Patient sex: F
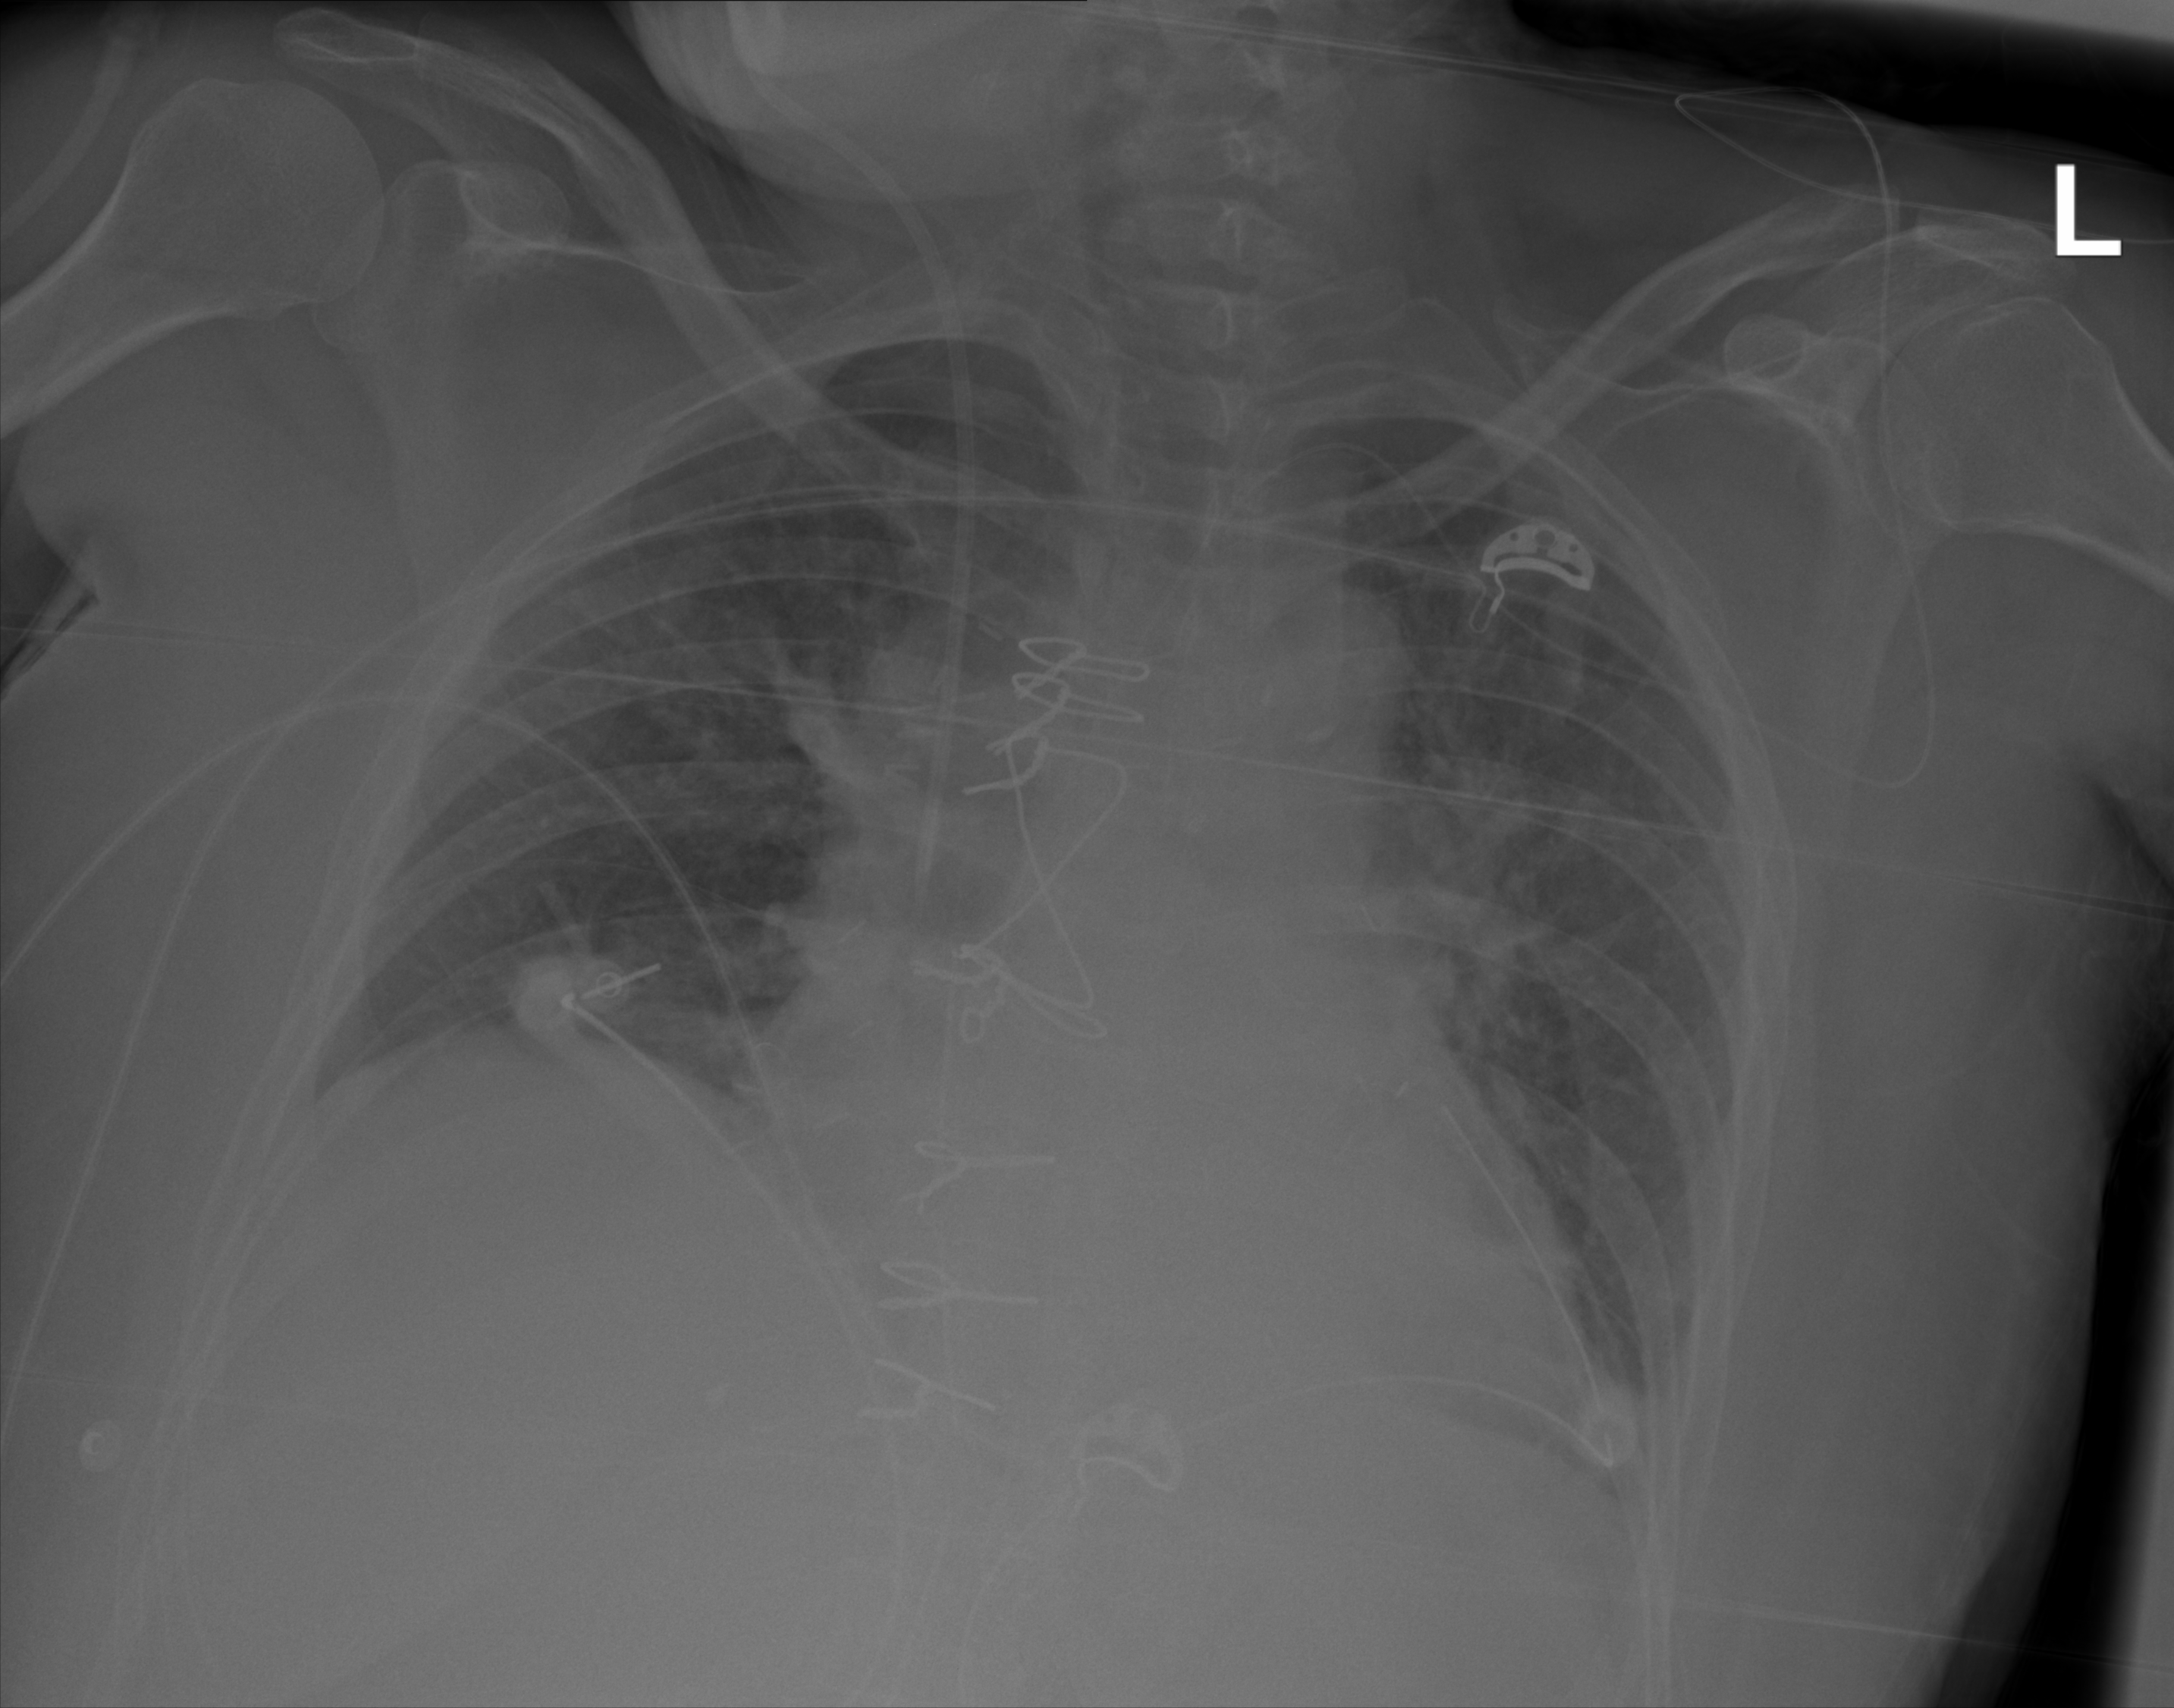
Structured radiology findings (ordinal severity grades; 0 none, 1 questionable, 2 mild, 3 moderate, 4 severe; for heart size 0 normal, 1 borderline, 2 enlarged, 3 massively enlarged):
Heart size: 2
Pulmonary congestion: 2
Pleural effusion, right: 0
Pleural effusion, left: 1
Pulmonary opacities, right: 0
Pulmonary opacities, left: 0
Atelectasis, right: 2
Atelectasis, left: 2